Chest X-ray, AP view. Patient: 15 years old, sex M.
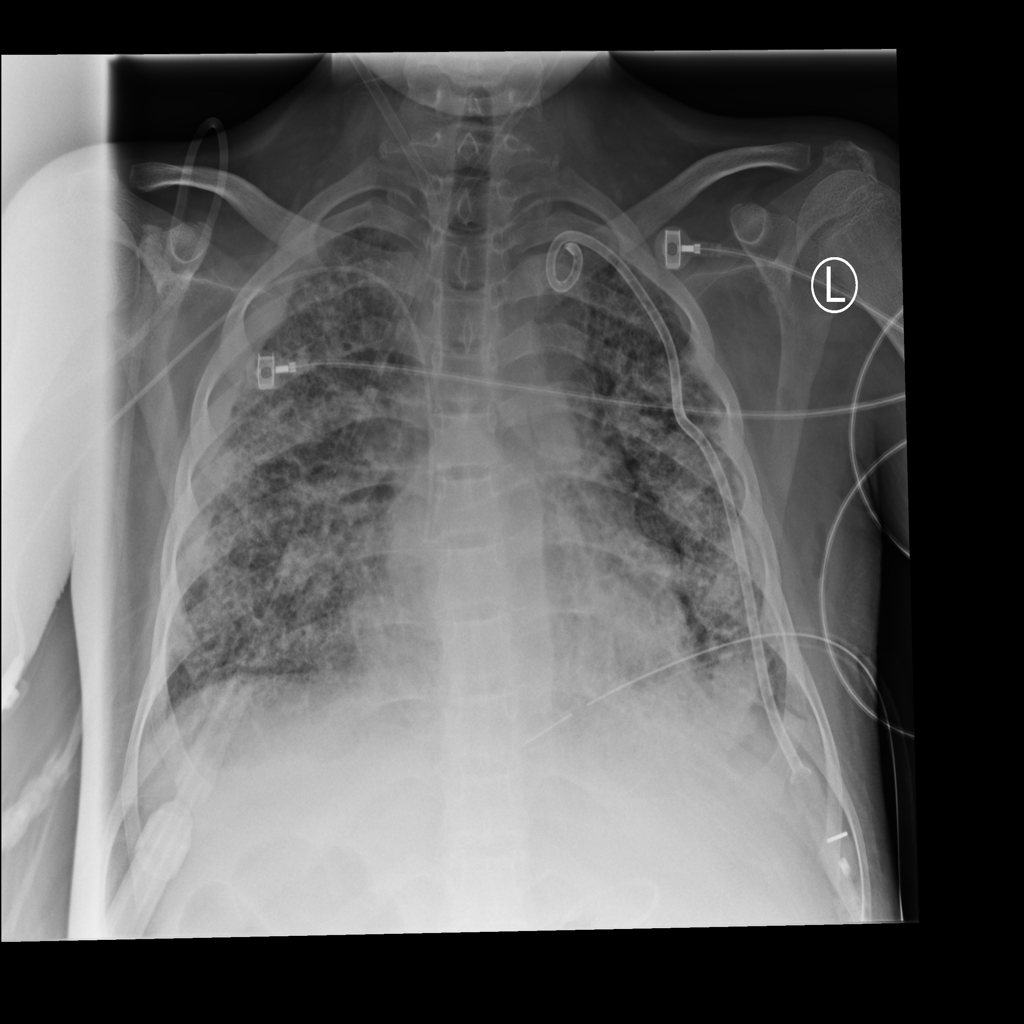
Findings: Effusion, Infiltration